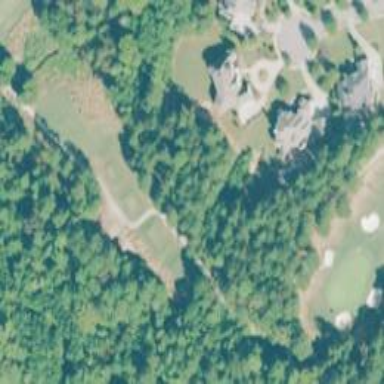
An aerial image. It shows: Rough grassy area used for golf.